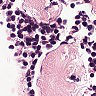
Metastatic tissue present: no